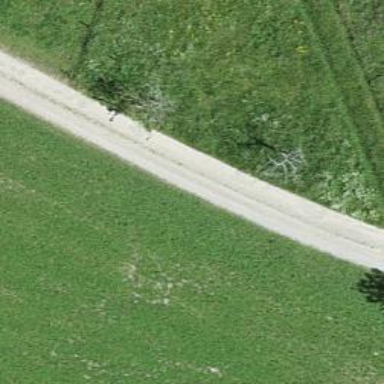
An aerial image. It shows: Gravel track with grade 2 quality.